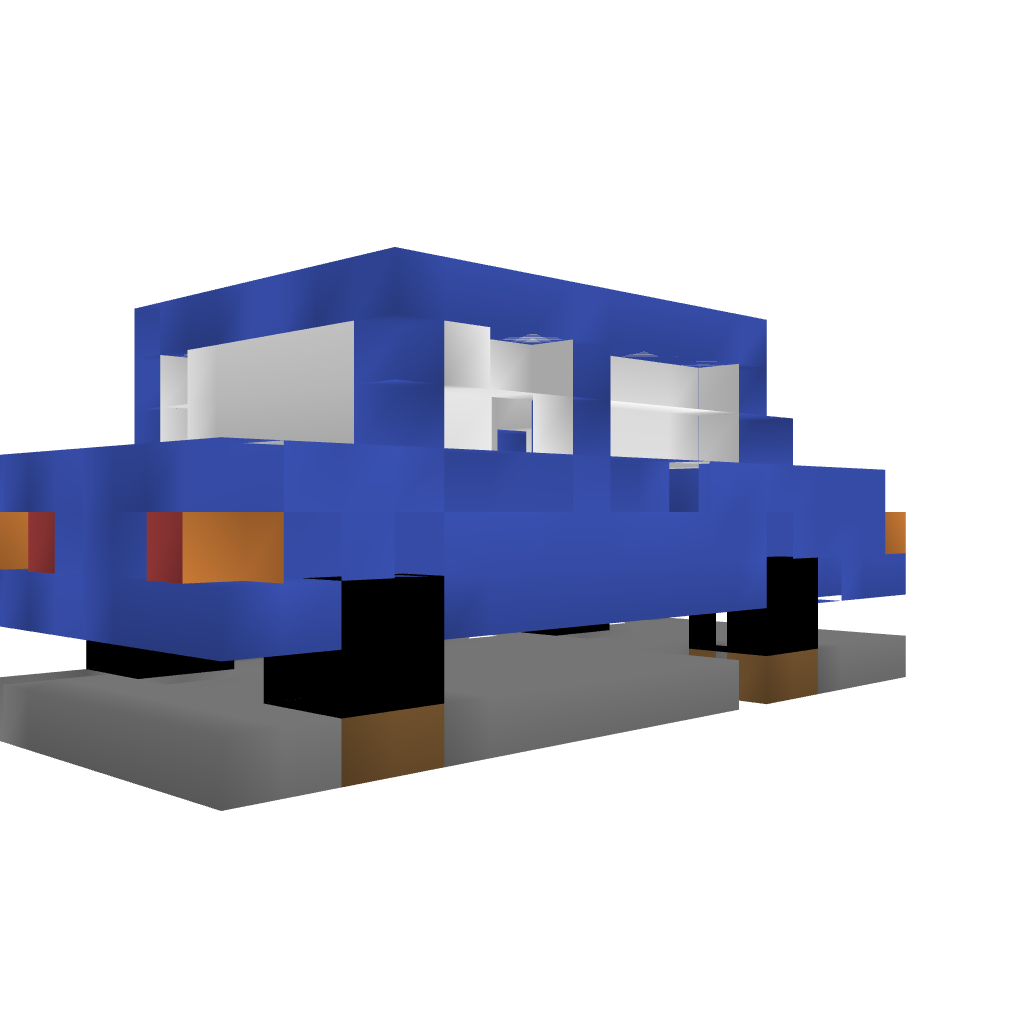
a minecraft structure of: Car House very high quality